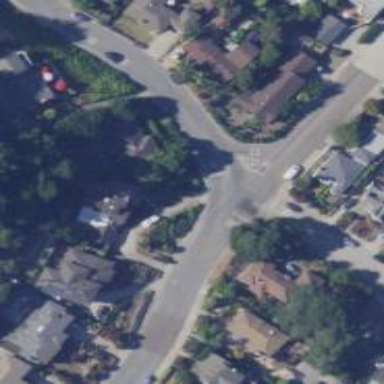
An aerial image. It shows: Road with "give way" sign.